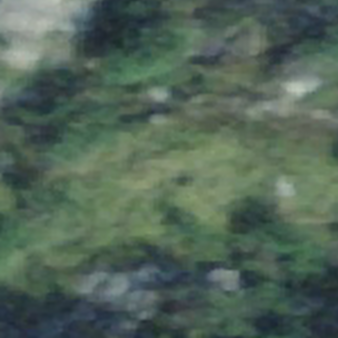
Label: other